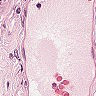
Metastatic tissue present: no